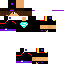
A female human skin with dark skin, wearing brown bald dressed in a blue hoodie and black pants, featuring a closed mouth.